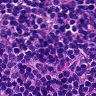
Metastatic tissue present: no